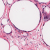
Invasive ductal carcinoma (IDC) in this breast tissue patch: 0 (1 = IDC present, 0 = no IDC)